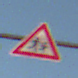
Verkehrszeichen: KinderLinks
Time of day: SunriseSunset
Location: Outdoor (Nature)
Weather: PartlyCloudy
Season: NotSpecified
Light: Natural